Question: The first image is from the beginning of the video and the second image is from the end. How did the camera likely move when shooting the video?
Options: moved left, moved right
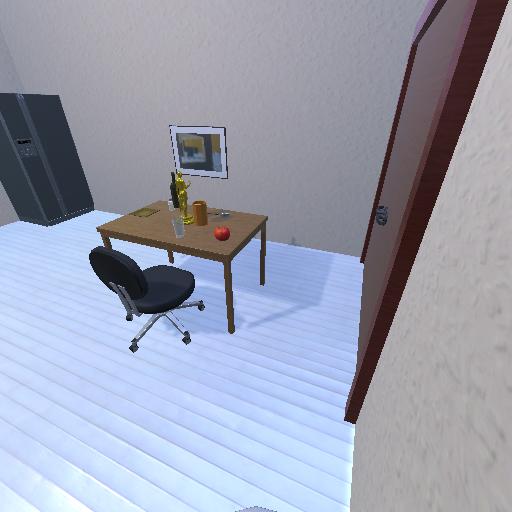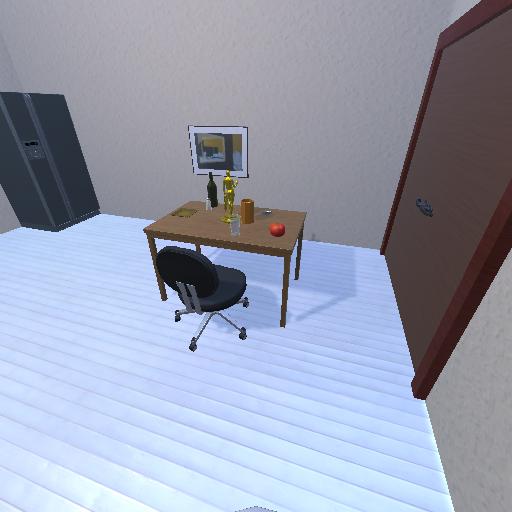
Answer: moved left